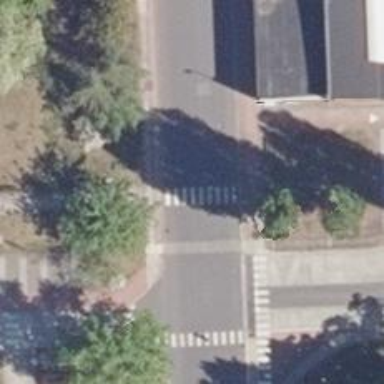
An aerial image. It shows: Zebra crossing on the road.